Interaction volume radius: 5 \u00c5
Interaction volume height: 10 \u00c5
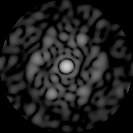
Disorder parameter: 0.7604